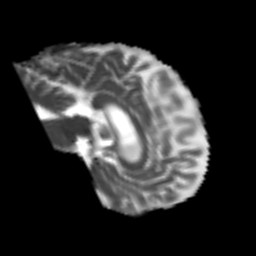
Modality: MD
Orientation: sagittal
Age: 52
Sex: male
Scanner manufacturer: siemens
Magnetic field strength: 3 T
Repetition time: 4.999 s
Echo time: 0.07946 s